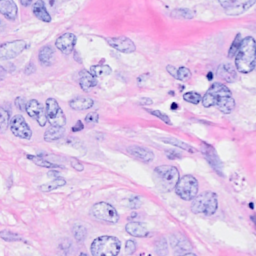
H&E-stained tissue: Breast